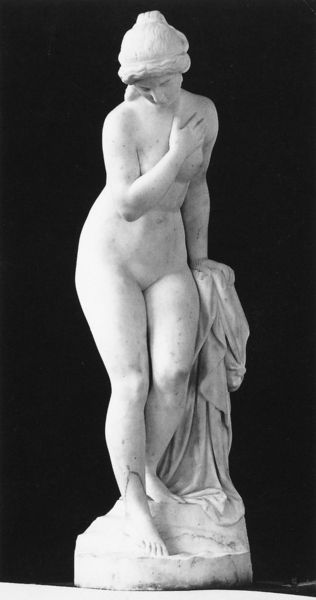
Titel: Badendes Mädchen
Künstler: Johann Gottfried Schadow
Institution: Düsseldorf, Kunstmuseum
Schlagwörter: akt, fuß, hand, kopf, nackt, badende, brust, frau, frisur, marmor, schwarz, weiss, tuch, arm, sockel, figur, haare, gebeugt, skulptur, statue, beine, plastik, podest, knie, schwarz weiss, ackt, nude